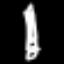
Label: pencil